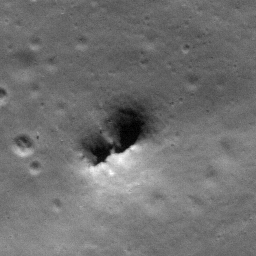
Pit: Copernicus 19a
Host crater: Copernicus
Host type: impact_melt
Lunar coordinates: latitude 10.133, longitude 339.605